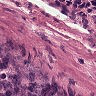
Metastatic tissue present: no